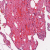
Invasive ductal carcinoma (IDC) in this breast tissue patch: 0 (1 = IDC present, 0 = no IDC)